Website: lowes
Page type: stored-credit-cards
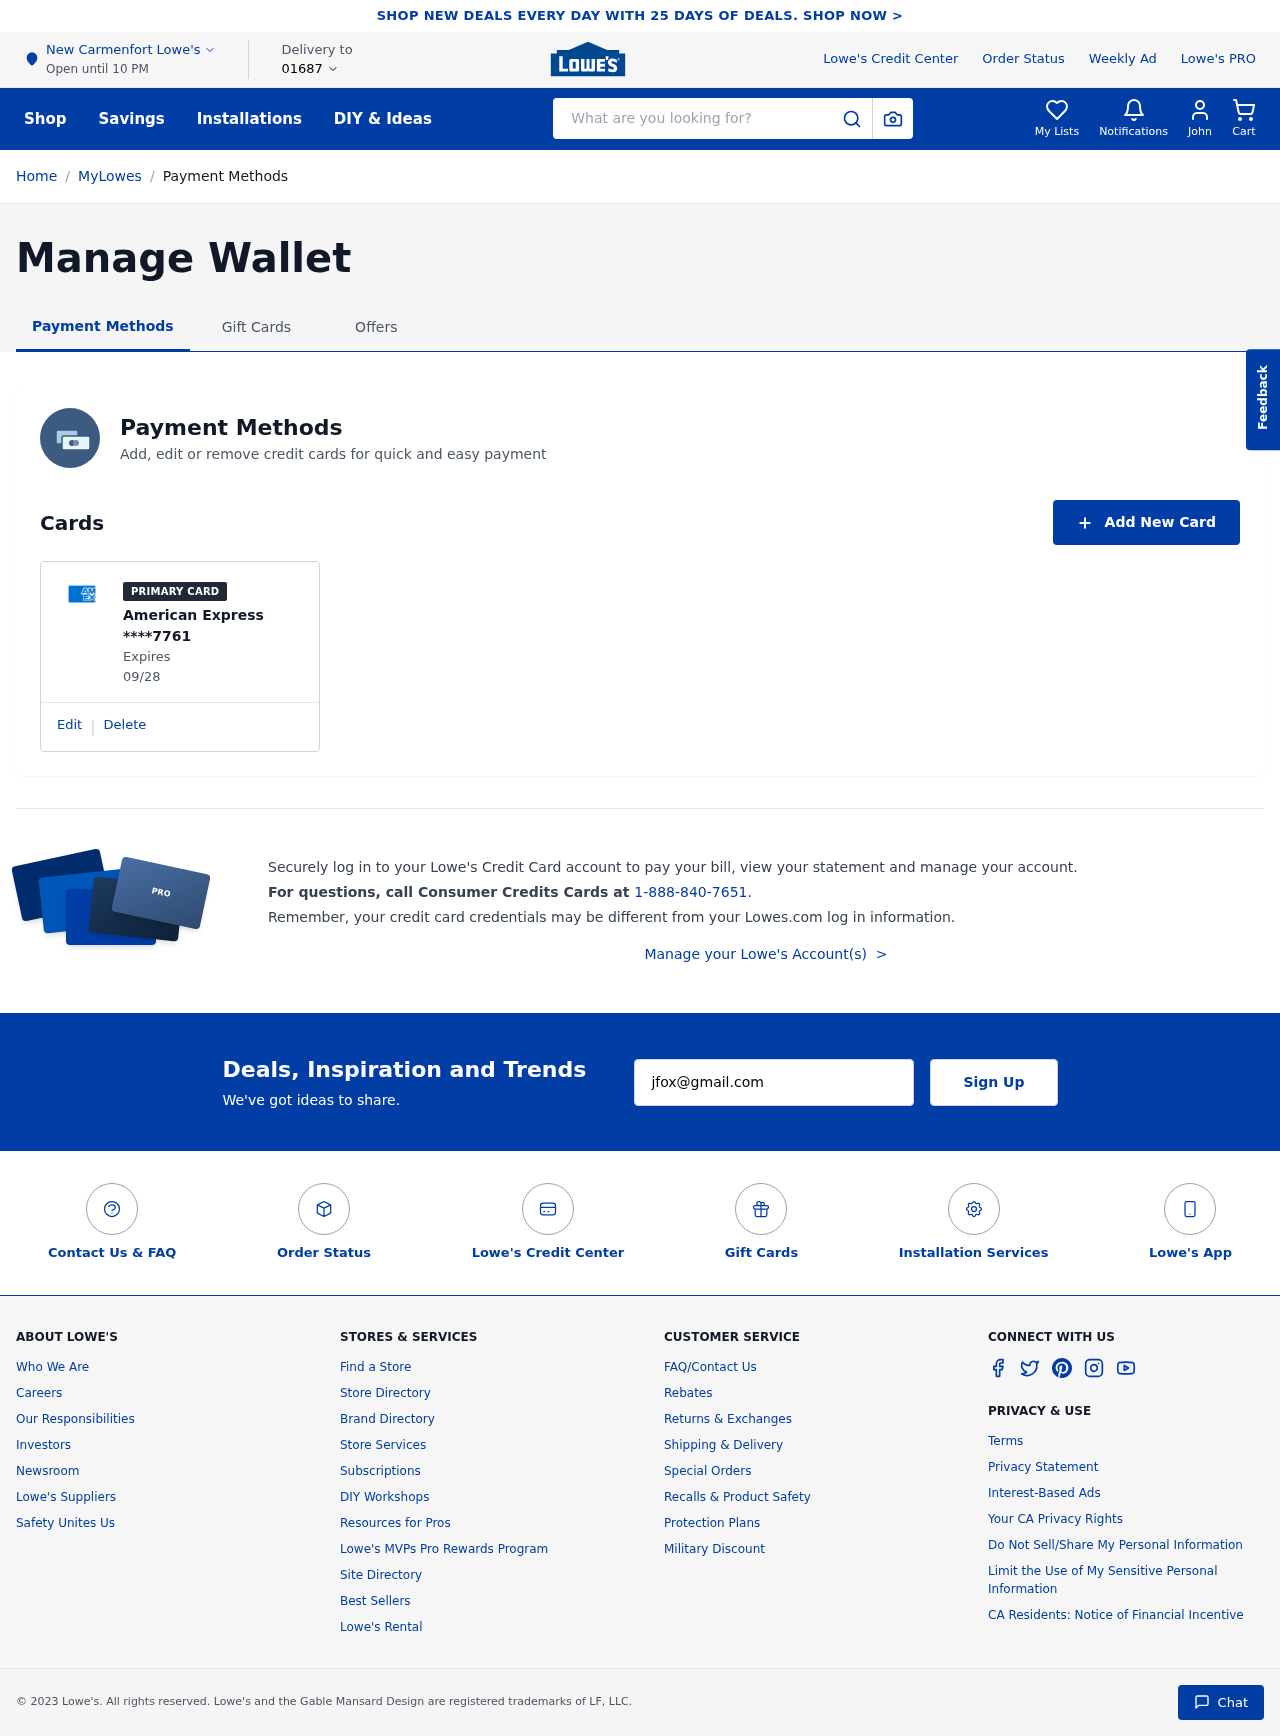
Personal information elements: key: PII_CARD_EXPIRY
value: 09/28
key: PII_CARD_LAST4
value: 7761
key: PII_CARD_TYPE
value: American Express
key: PII_CITY
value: New Carmenfort
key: PII_EMAIL
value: jfox@gmail.com
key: PII_FIRSTNAME
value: John
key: PII_POSTCODE
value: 01687
Search elements: key: HEADER_SEARCH
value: What are you looking for?